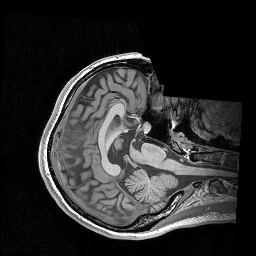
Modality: T1w
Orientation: axial